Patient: sex M, age 47
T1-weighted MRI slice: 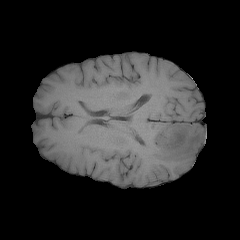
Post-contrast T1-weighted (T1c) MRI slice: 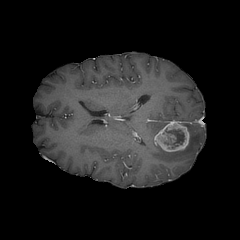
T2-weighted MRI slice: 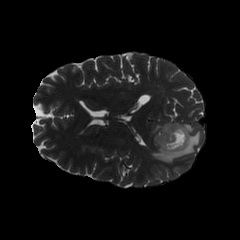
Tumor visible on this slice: yes
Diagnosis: Glioblastoma, IDH-wildtype
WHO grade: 4